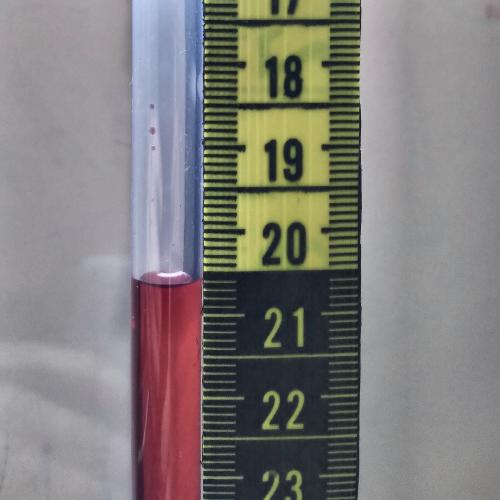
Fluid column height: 20.6 cm